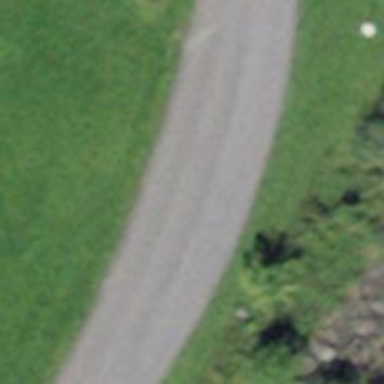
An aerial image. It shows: Passing place on the road.